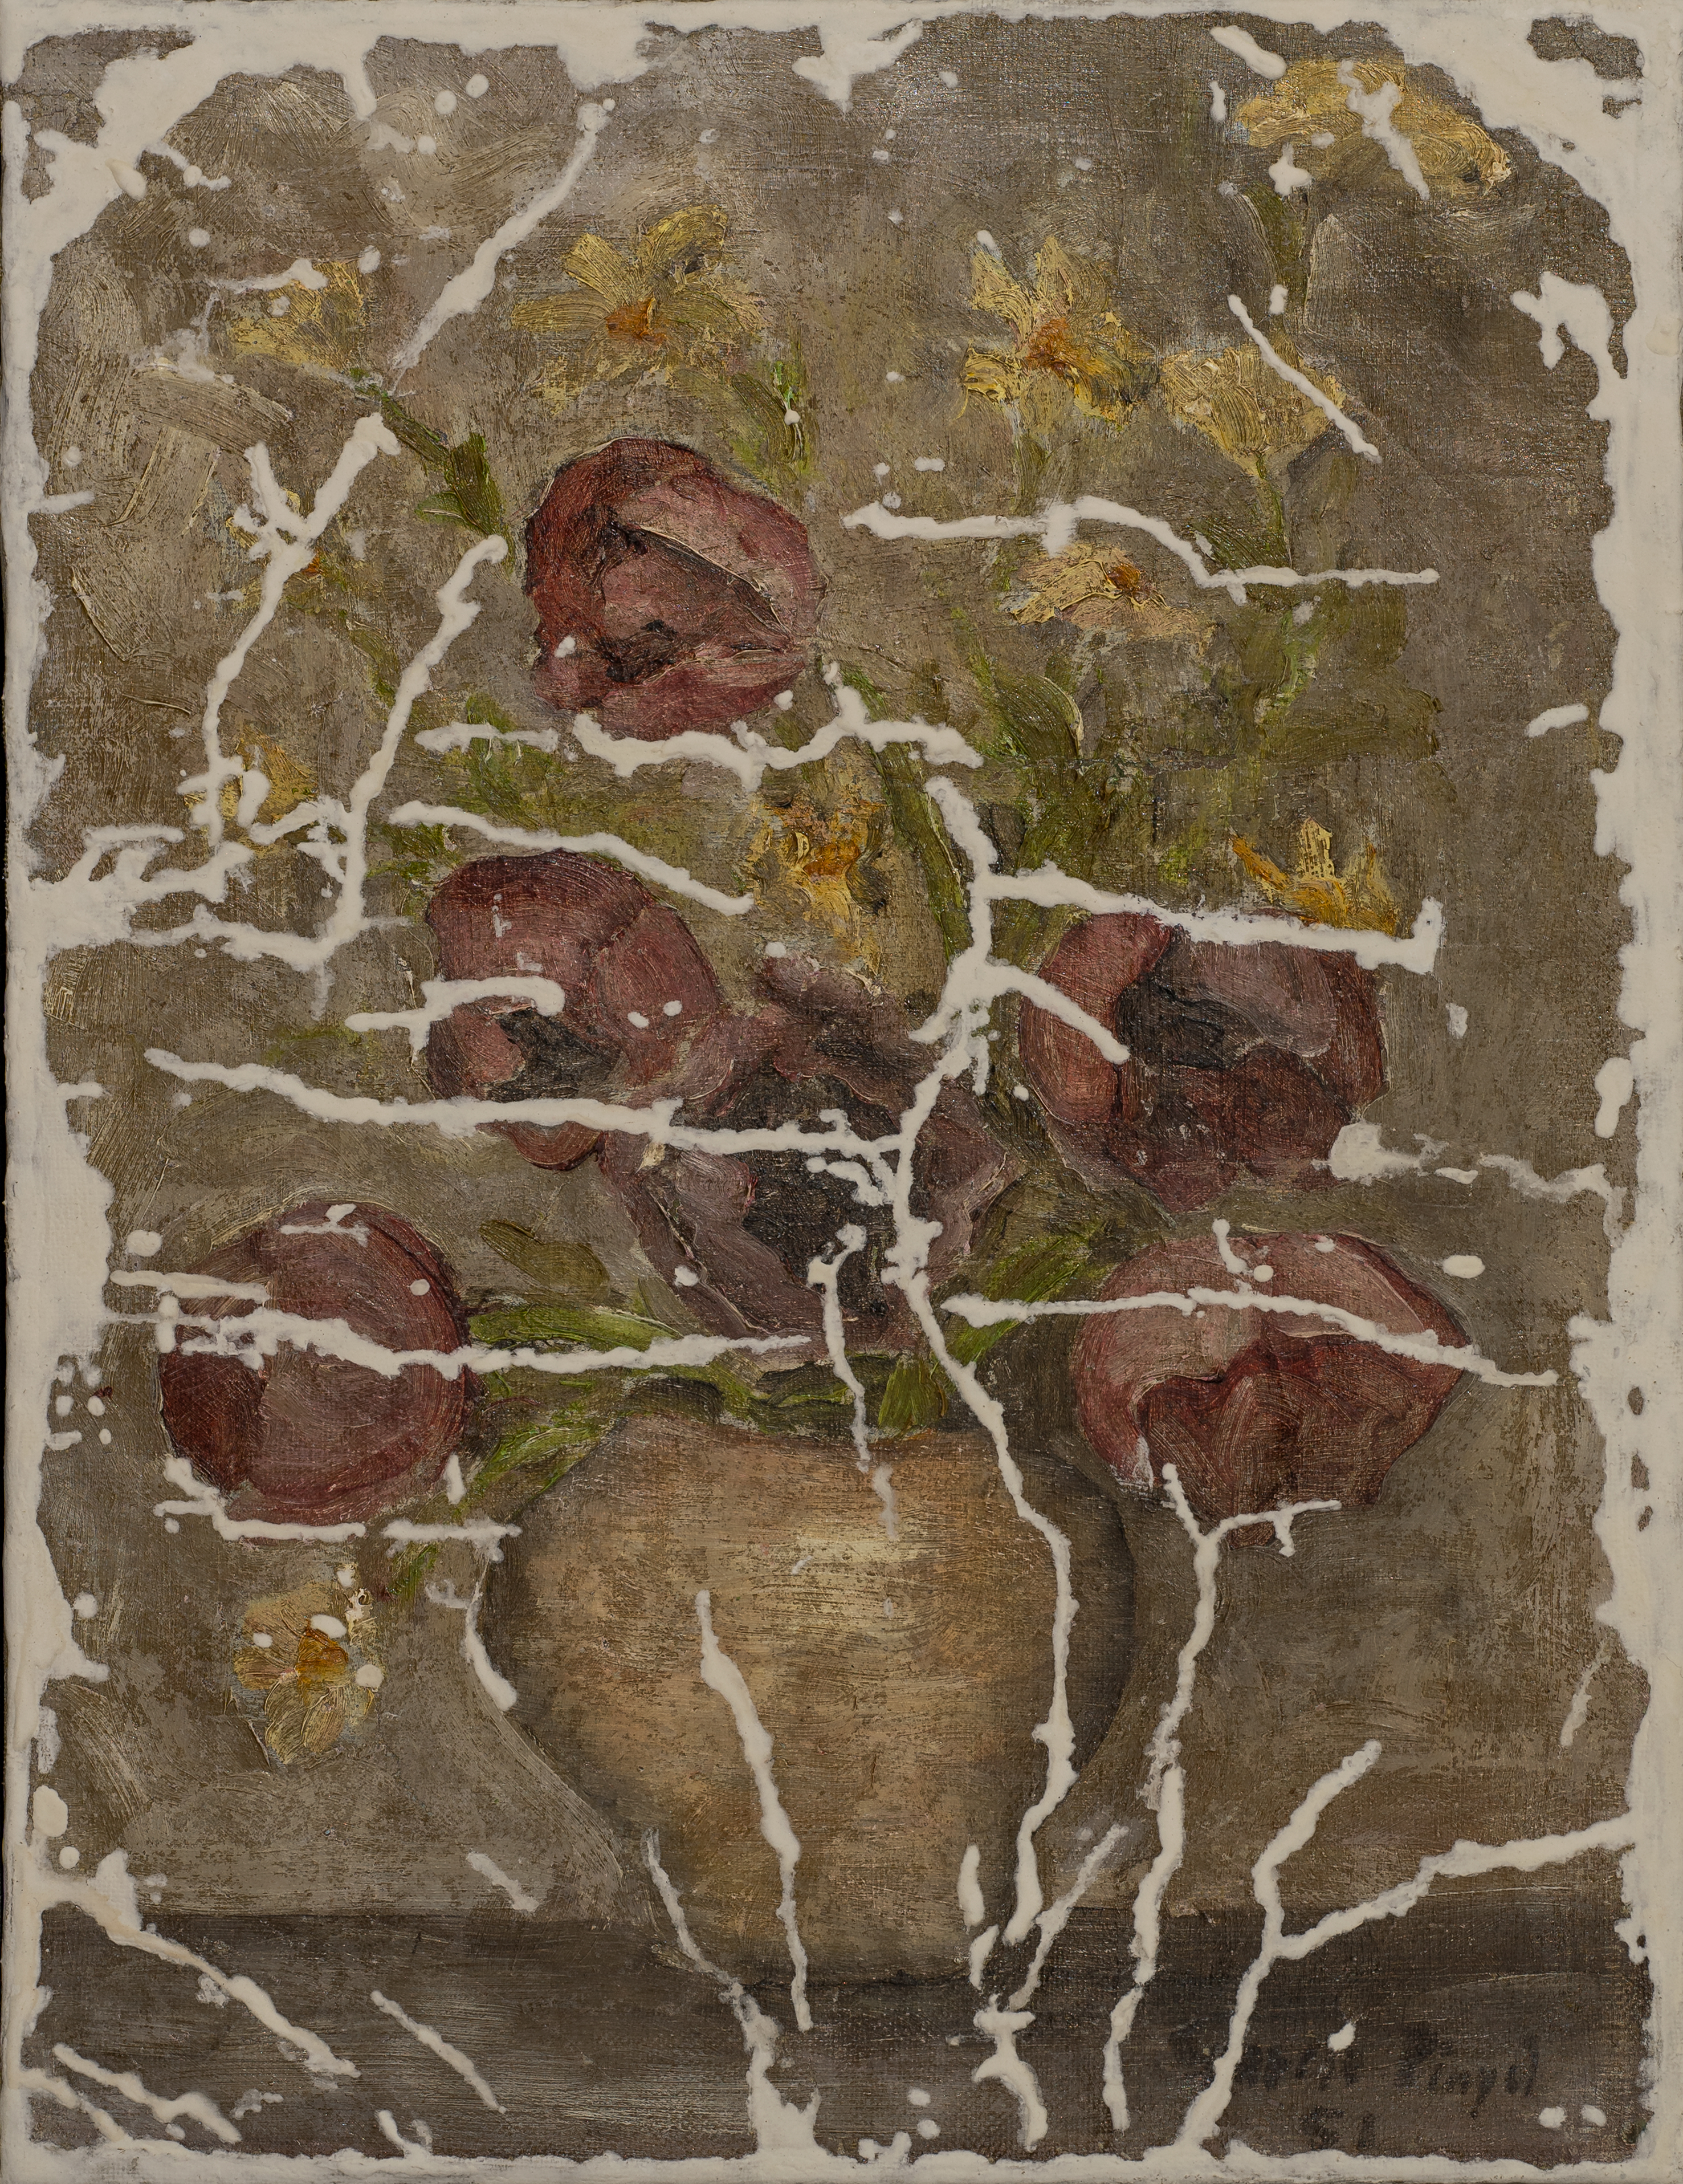
Damage type annotated: stucco filler